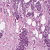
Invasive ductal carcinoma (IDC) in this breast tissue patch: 1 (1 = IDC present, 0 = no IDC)